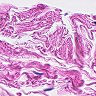
Metastatic tissue present: no